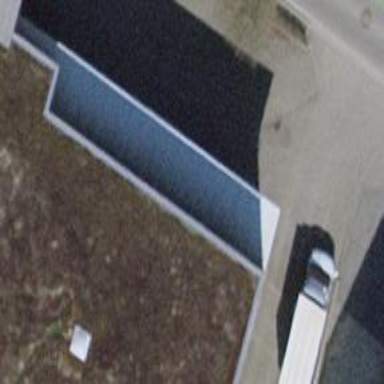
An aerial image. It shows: View of roof of building.